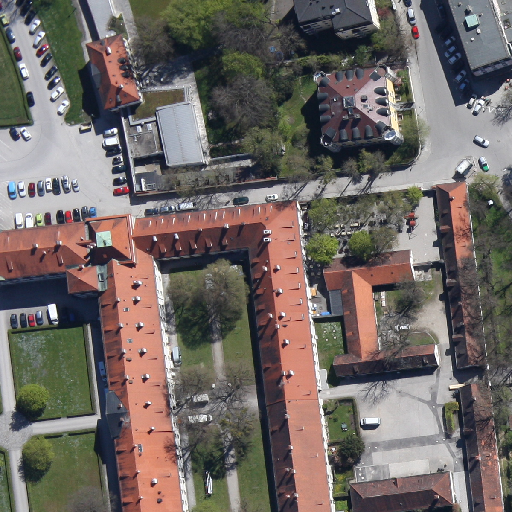
Referring expression: vehicle